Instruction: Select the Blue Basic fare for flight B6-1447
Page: flights
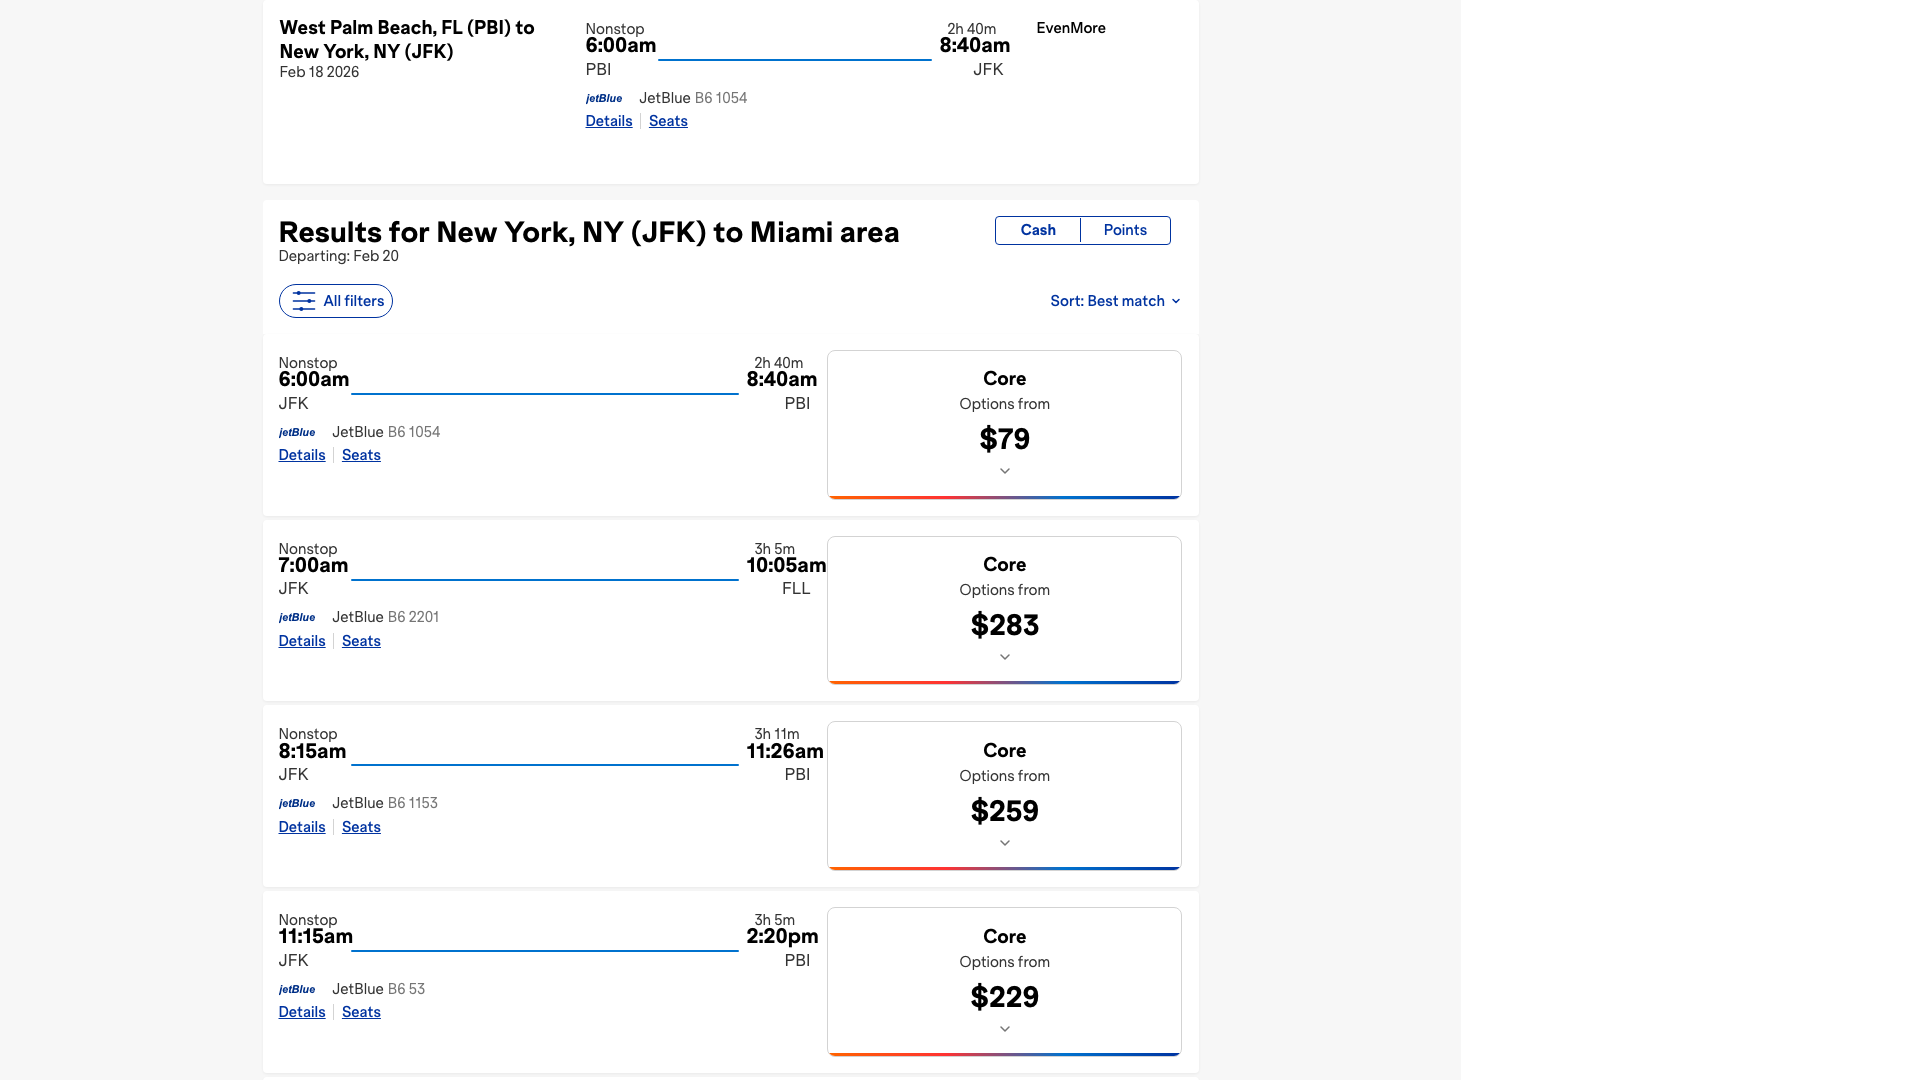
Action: click